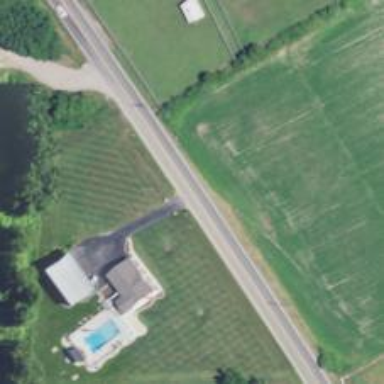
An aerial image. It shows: Driveway.